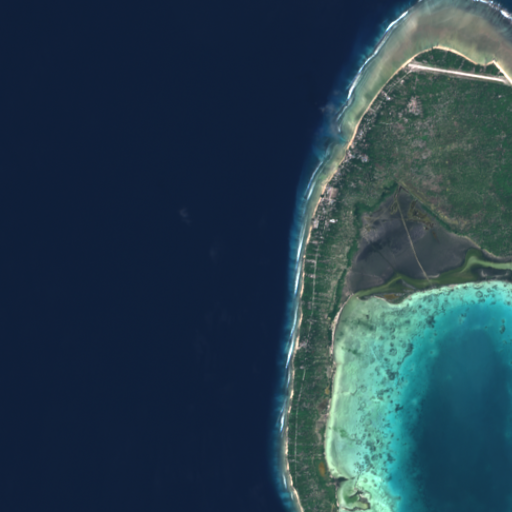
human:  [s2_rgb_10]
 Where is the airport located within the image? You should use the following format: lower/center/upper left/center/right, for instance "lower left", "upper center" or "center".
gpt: The airport is located in the upper right of the image.
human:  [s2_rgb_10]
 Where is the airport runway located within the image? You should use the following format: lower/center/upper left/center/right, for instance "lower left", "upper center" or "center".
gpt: The airport runway is located in the upper right of the image.
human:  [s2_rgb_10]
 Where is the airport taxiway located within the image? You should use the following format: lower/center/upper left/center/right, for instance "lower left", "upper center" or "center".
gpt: The airport taxiway is located in the upper right of the image.
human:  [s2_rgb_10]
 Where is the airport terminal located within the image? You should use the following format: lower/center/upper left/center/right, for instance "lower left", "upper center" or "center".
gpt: The airport terminal is located in the upper right of the image.
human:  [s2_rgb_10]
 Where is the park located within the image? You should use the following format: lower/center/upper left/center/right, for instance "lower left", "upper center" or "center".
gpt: The park is located in the center of the image.
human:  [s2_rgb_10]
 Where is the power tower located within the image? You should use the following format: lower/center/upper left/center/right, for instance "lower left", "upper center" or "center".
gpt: There is no power tower in the image.